Question: I am getting one weird issue and getting a compile time exception in my pom.xml when i am trying to add dependancy for tools. jar displayed as below()

I have set my JAVA_HOME variable as below:
: C:\Program Files\Java\jdk1.6.0_34
When i hardcode it to the actual path of JDK1.6 i dont find any error as below.
'''
<dependency>
<groupId>com.sun</groupId>
<artifactId>tools</artifactId>
<version>1.6.0</version>
<scope>system</scope>
<systemPath>C:\Program Files\Java\jdk1.6.0_34\lib ools.jar</systemPath>
</dependency>
'''
but i know its not good practise. Request guidance in resolving this error.
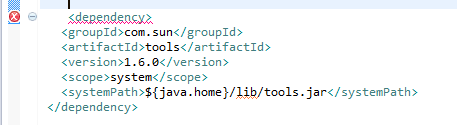
Answer: 'java.home' is a System property which generally points to the jre directory and you are getting an error as you have pointed to a jar which doesn't exist.
In case you want to refer to an environment variable within your pom file, use the below syntax.
'''
${env.variable_name}
'''
In your case, it should be '${env.JAVA_HOME}' as seen below
'''
<dependency>
<groupId>com.sun</groupId>
<artifactId>tools</artifactId>
<version>1.6.0</version>
<scope>system</scope>
<systemPath>${env.JAVA_HOME}/lib/tools.jar</systemPath>
</dependency>
'''
As lexicore has mentioned, this wont work with MAC as the MAC JDK has a different file structure.